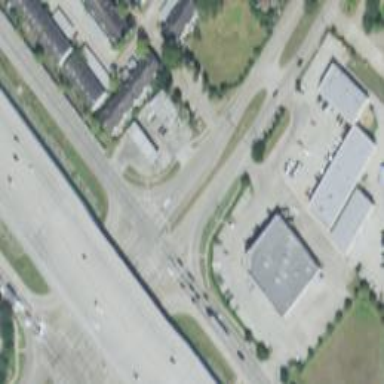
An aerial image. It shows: Frontage road that is classified as secondary link.